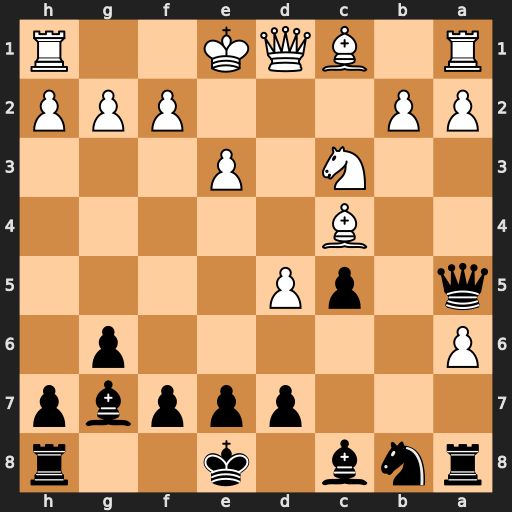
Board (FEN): rnb1k2r/3pppbp/P5p1/q1pP4/2B5/2N1P3/PP3PPP/R1BQK2R
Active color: b
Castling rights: KQkq
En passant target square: -
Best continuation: Bxc3+ bxc3 Qxc3+